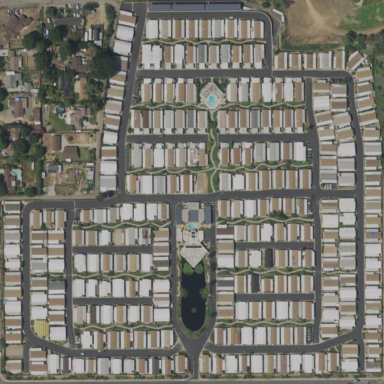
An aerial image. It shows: Residential area designated as trailer park.